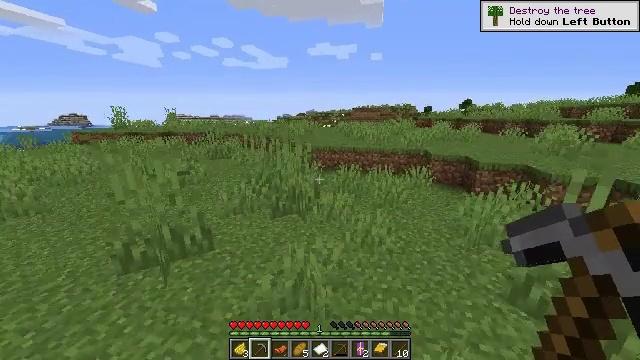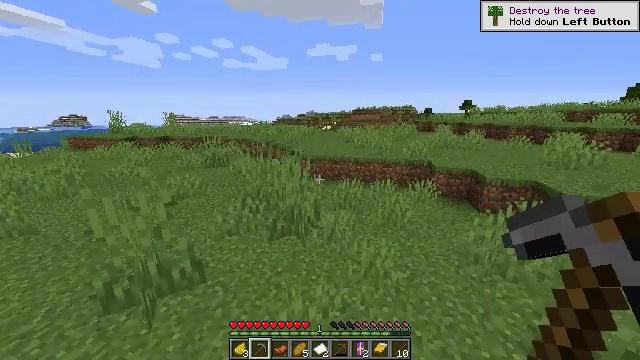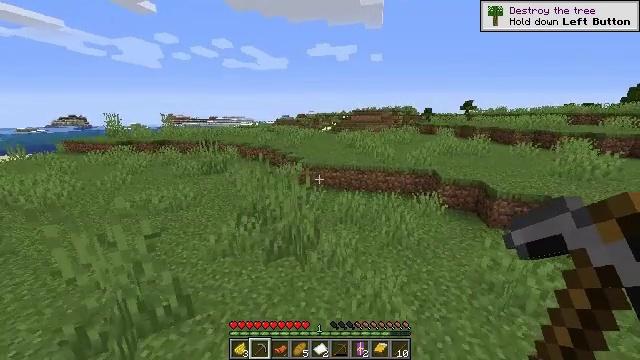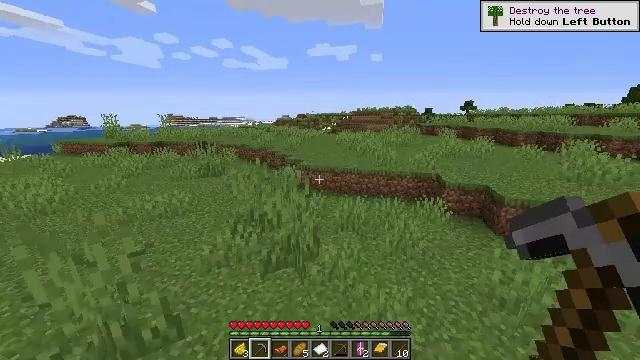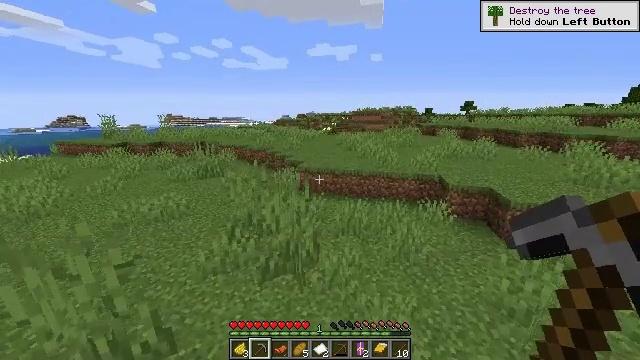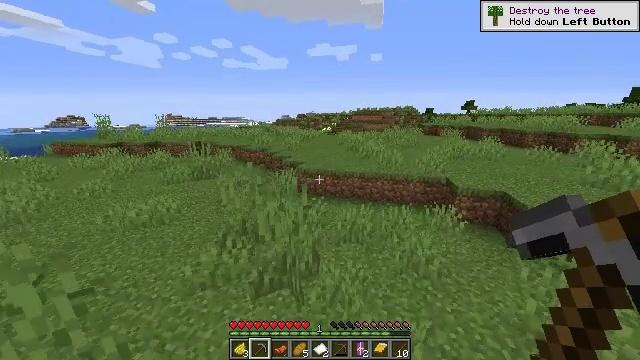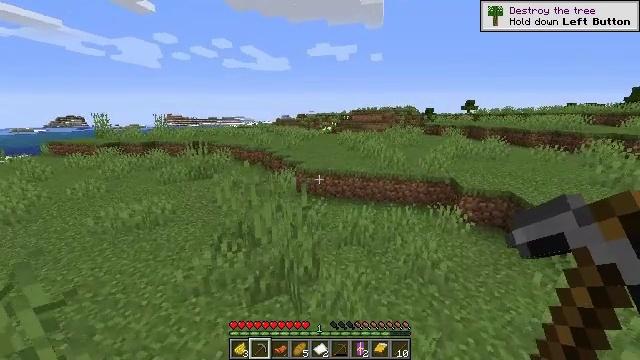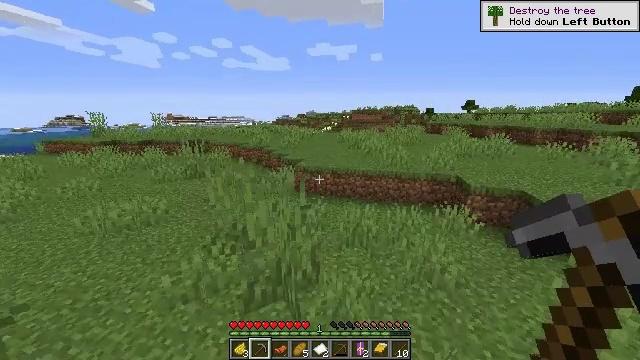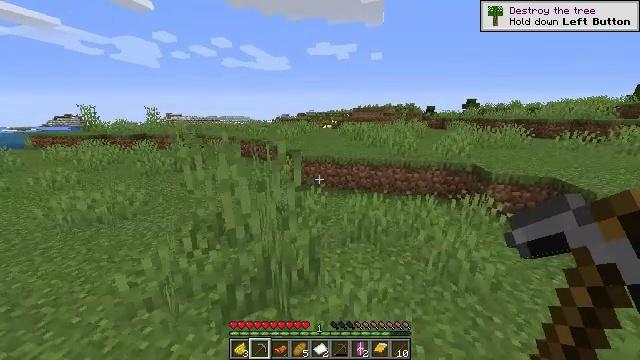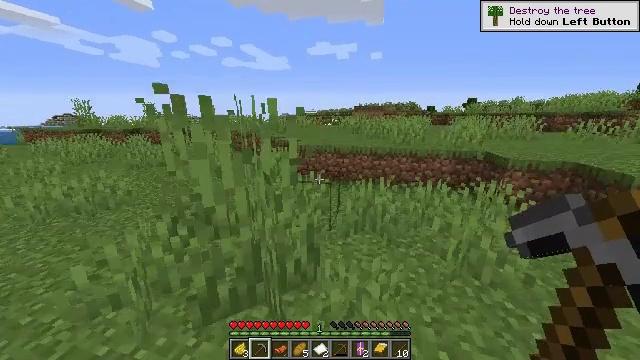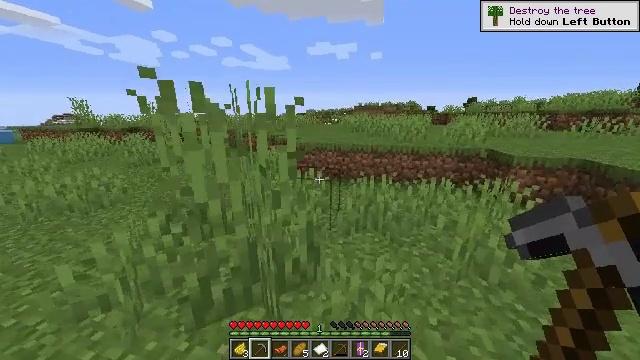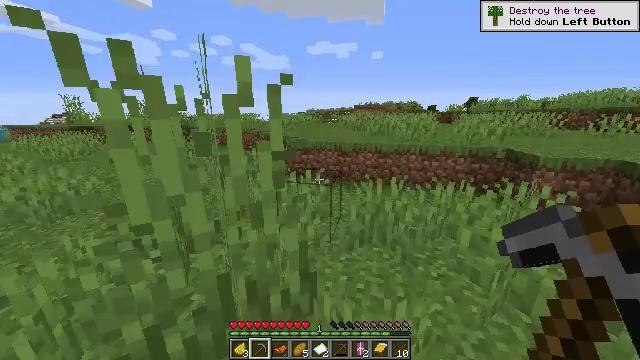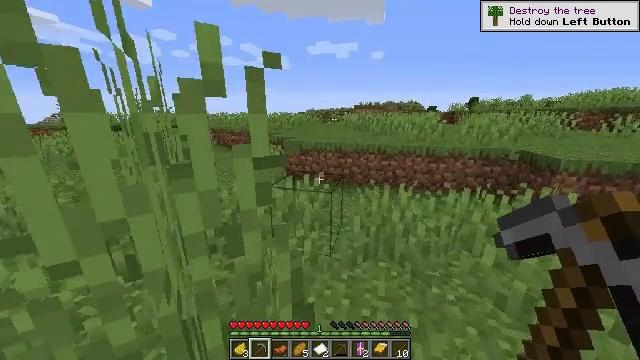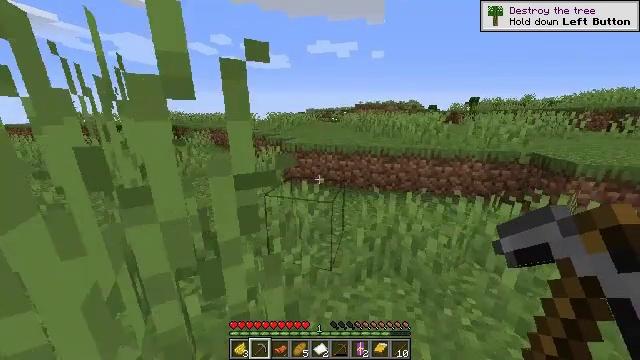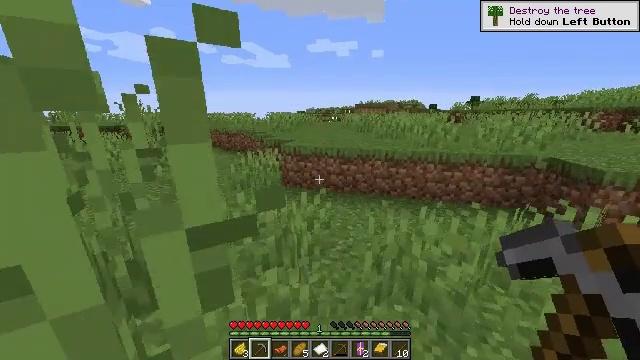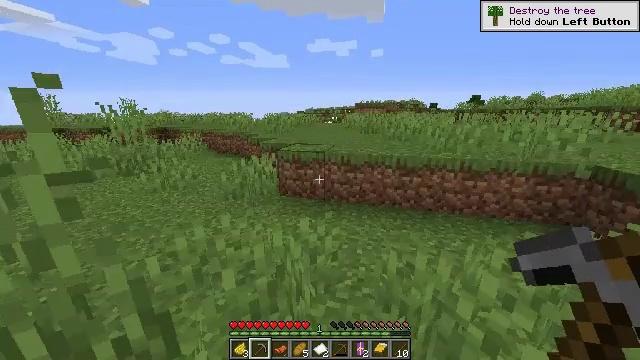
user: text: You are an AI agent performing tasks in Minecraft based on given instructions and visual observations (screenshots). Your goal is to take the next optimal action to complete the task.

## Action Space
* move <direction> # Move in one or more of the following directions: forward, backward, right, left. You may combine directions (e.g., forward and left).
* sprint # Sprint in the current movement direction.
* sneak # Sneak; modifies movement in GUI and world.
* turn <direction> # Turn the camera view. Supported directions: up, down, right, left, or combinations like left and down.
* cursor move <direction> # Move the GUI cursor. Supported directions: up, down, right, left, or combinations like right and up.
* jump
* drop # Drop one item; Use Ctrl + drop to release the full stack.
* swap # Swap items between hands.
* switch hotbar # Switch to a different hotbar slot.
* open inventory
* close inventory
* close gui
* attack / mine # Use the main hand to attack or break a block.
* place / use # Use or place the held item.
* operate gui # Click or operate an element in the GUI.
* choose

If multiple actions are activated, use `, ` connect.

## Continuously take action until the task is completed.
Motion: motion action
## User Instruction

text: Reclaim the spruce fence for reuse.
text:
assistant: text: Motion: move forward, jump
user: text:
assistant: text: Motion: move forward, jump
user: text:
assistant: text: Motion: move forward
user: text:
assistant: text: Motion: move forward
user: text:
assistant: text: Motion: move forward
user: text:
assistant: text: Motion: move forward
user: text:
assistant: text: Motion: move forward
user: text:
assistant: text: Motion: move forward
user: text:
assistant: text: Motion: move forward
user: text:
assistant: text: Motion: move forward
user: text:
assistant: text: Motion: move forward
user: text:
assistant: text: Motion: move forward
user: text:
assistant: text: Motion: move forward
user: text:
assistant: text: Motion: move forward
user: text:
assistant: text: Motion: move forward
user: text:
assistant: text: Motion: move forward
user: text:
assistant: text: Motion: move forward
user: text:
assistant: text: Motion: move forward
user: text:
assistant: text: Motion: move forward
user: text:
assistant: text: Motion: move forward
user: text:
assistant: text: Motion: move forward
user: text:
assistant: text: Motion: move forward
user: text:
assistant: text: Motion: move forward
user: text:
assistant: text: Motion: move forward, jump
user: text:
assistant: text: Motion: move forward, jump
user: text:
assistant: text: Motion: move forward, jump
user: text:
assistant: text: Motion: move forward, jump
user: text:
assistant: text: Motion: move forward
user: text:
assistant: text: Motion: move forward
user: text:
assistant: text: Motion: move forward